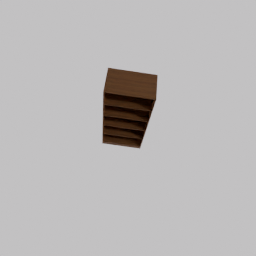
Label: furniture